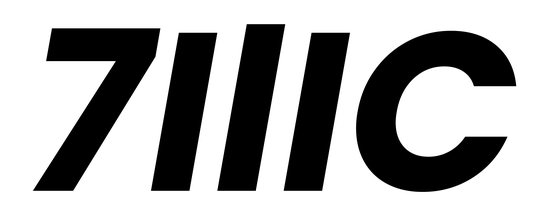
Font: Poppins-BoldItalic